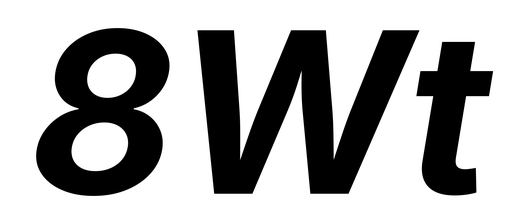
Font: Inter-Italic_Bold_Italic